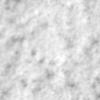
Label: no_change